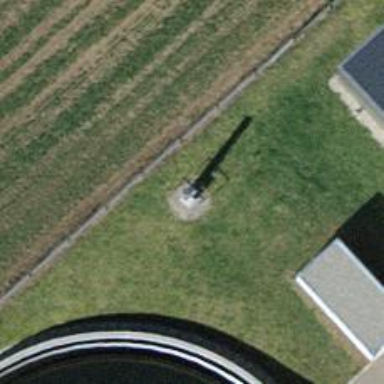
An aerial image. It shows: Chimney that is man-made.